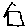
Label: house